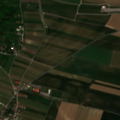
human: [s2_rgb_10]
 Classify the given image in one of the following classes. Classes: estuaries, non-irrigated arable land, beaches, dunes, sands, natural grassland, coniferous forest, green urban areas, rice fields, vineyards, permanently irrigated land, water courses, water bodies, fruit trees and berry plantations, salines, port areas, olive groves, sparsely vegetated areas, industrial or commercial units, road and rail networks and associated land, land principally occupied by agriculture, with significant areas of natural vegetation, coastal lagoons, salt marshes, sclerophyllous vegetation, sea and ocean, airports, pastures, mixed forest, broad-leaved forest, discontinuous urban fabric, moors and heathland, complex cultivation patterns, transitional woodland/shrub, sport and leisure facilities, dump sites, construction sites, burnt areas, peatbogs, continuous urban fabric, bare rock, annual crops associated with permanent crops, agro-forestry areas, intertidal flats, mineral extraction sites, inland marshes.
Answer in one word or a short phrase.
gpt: discontinuous urban fabric, non-irrigated arable land, vineyards, land principally occupied by agriculture, with significant areas of natural vegetation